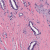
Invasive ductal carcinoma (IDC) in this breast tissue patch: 1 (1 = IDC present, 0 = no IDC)